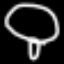
Label: mushroom